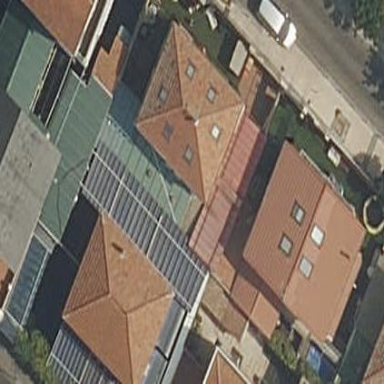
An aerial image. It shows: Hipped-roof house.